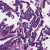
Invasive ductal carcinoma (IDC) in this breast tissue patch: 1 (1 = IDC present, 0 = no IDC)